RGB frame:
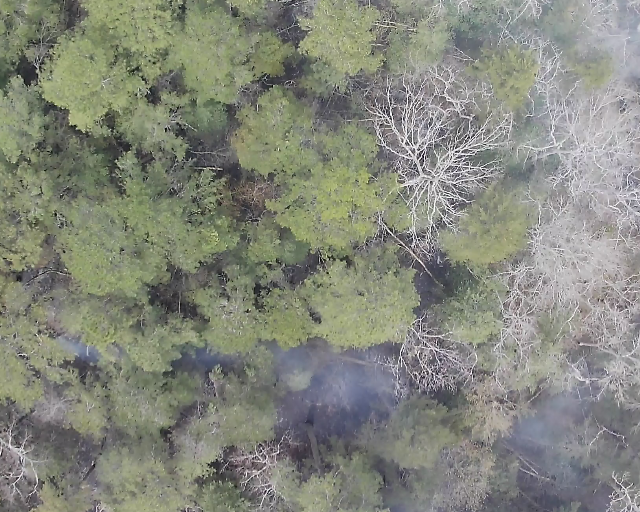
Thermal frame:
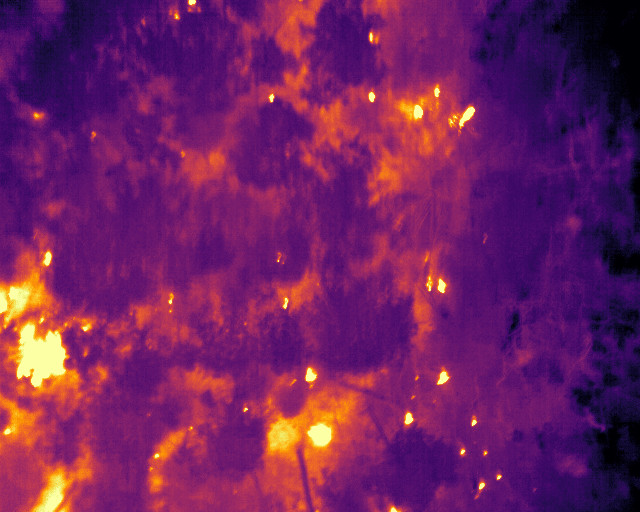
Captured: 2026-02-26 03:07:34
Pixels at or above 80 °C: 245 (fraction of frame: 0.0007477)